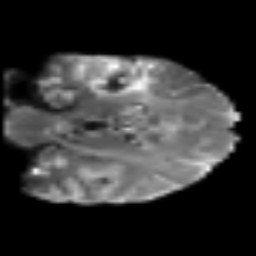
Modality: T2w
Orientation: coronal
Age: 39
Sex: female
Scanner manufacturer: siemens
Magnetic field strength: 3 T
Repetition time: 6.1 s
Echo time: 0.101 s